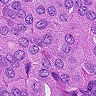
Metastatic tissue present: yes